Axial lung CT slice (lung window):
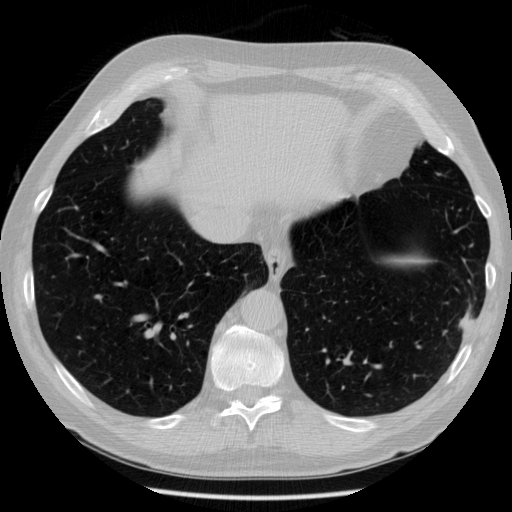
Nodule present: no